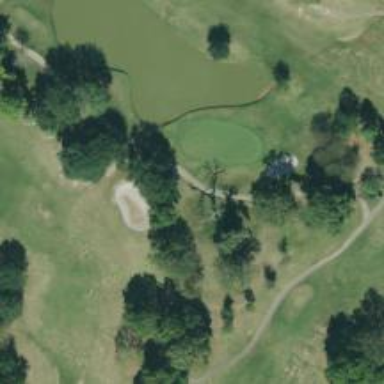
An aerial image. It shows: Golf hole.